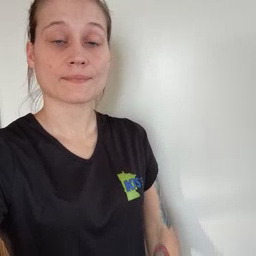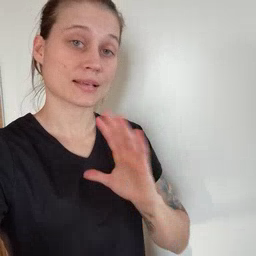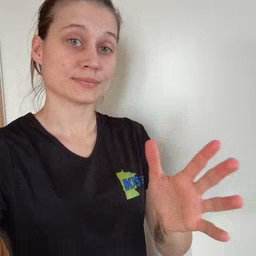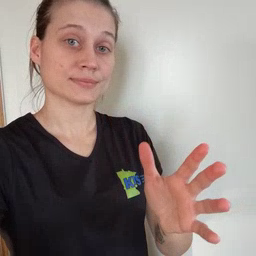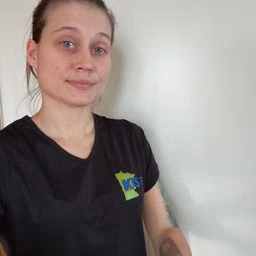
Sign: fine